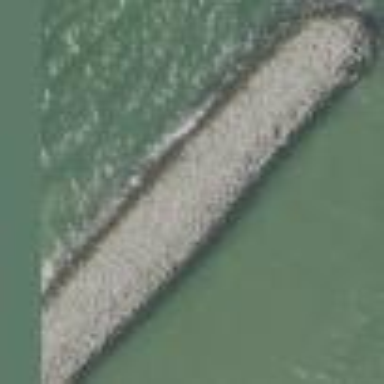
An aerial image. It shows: Breakwater structure.